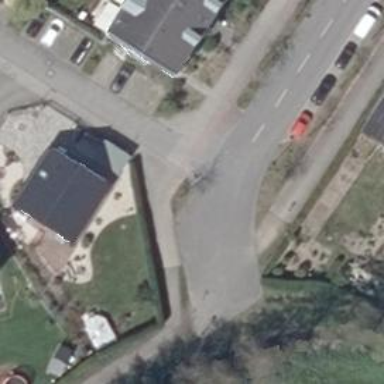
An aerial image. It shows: Smooth asphalt road in residential area.